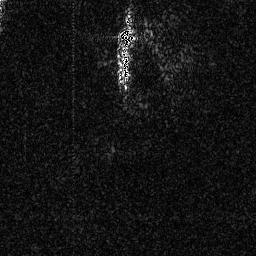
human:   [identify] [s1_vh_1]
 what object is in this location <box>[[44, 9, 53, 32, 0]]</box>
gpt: <ref>1 medium ship at the top</ref>